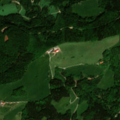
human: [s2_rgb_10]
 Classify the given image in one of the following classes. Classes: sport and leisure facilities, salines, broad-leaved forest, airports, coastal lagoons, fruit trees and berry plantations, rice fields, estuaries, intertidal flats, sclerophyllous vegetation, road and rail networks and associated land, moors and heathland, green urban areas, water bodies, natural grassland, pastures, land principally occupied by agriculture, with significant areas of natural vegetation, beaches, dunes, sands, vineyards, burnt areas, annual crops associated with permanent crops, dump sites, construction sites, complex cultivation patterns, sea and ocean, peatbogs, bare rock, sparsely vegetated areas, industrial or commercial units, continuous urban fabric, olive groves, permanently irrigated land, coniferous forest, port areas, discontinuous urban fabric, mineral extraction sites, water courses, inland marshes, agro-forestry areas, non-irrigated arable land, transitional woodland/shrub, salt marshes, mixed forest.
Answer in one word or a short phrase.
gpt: pastures, mixed forest